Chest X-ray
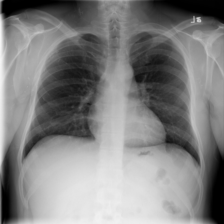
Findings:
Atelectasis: negative
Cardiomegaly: negative
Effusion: negative
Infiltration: negative
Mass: negative
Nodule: negative
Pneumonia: negative
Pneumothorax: negative
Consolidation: negative
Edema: negative
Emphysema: negative
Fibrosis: negative
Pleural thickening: negative
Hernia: negative